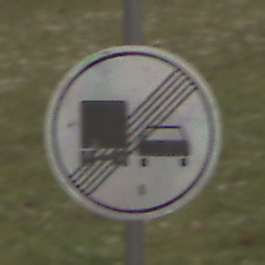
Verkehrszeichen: EndeUeberholverbotKraftfahrzeuge
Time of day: Midday
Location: Outdoor (Nature)
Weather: Overcast
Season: NotSpecified
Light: Natural